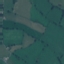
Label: Pasture